Question: Visual Studio has an option to place system directives at the top when sorting them.

When this setting is , sorting using statements by right-clicking on them and using the feature, places System namespaces alphabetically along all other namespace imports.
However, ReSharper does not seem to honor this setting, nor does it have anything similar on its own Namespace Imports options page. It always behaves as if you want System namespaces at the top. This is especially annoying when you already have some at the bottom and you let ReSharper suggest a namespace to import, then you end up with some at both ends of the list.
Is there some way to fix this? Or is this just a bug/oversight in ReSharper?
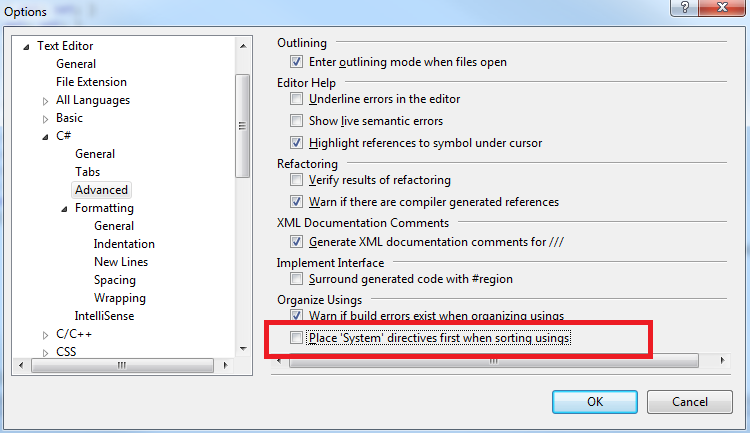
Answer: I was testing this again under ReSharper 8 to see if it's been fixed, and I noticed something interesting:
- If my existing namespaces already have 'System' items first, then ReSharper will insert new namespaces below them.- If my existing namespaces have at least one item the 'System' items, then ReSharper will insert new namespaces alphabetically.- ReSharper's behavior is the same of the setting of Visual Studio. It only takes into consideration the existing namespaces - the setting of Visual Studio.
So if I have the following:
'''
using A;
using System;
using Z;
'''
Then if I use a class from namespace 'B' and alt-enter to let ReSharper add the namespace, it will end up as:
'''
using A;
using B;
using System;
using Z;
'''
, if I just have this:
'''
using System;
using Z;
'''
And I do the same exact thing, then I'll get:
'''
using System;
using B;
using Z;
'''
And it doesn't matter what VS's setting is.
I assume this is what was happening in ReSharper 7 also and I just didn't notice.